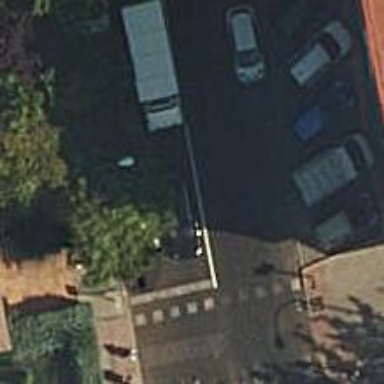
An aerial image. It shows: Taxi stand.